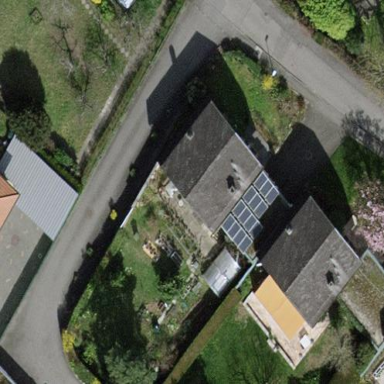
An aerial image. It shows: Garden enclosed by fence.